Field crop: maize
Growth stage: 2
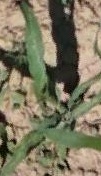
Species: maize